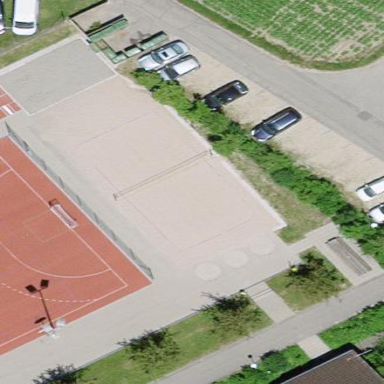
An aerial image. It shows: Parking area.